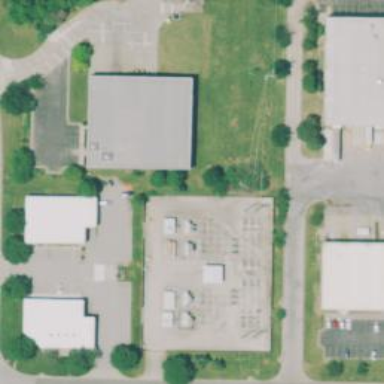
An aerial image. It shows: Distribution level power substation enclosed by fence.